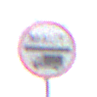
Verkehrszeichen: Mautpflicht
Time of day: MorningAfternoon
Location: Outdoor (Nature)
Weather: PartlyCloudy
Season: Winter
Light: Natural